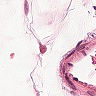
Metastatic tissue present: no